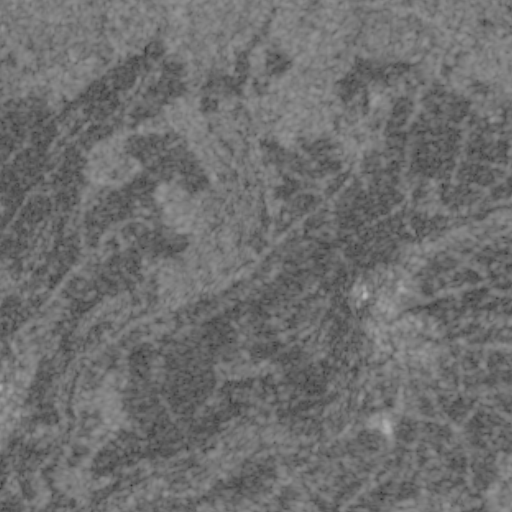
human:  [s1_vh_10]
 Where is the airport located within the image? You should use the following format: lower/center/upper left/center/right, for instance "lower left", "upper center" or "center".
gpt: The airport is located in the upper left of the image.
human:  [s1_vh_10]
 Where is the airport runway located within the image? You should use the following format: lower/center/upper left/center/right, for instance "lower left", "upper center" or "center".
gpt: The airport runway is located in the upper left of the image.
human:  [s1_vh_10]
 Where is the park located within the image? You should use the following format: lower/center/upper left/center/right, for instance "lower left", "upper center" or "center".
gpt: The park is located in the lower right of the image.
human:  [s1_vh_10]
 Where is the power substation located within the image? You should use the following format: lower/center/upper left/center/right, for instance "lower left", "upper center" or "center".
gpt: The power substation is located in the lower right of the image.
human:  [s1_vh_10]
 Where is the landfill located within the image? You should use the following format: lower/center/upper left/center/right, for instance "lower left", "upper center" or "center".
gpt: There is no landfill in the image.

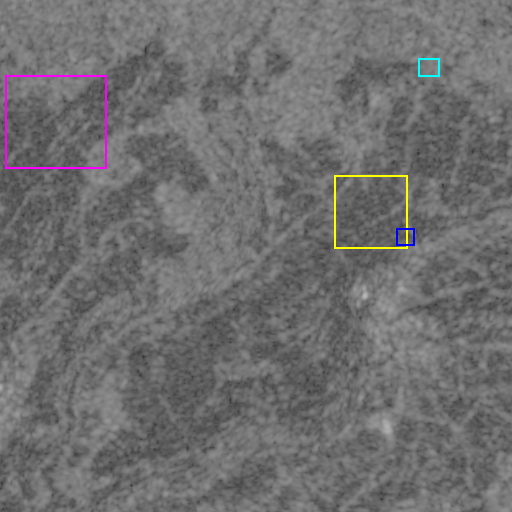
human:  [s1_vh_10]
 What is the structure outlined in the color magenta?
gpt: The structure outlined in magenta is an airport.
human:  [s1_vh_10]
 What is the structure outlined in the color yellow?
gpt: The structure outlined in yellow is a crop field.
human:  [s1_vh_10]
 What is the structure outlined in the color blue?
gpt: The structure outlined in blue is a park.
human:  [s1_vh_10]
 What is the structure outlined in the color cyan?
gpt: The structure outlined in cyan is a parking lot.
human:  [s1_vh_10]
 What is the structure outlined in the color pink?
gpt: There is no pink outline.